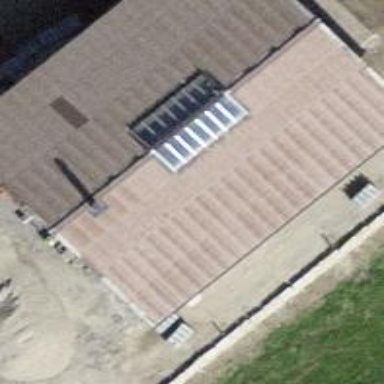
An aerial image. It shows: Building with tile roof.